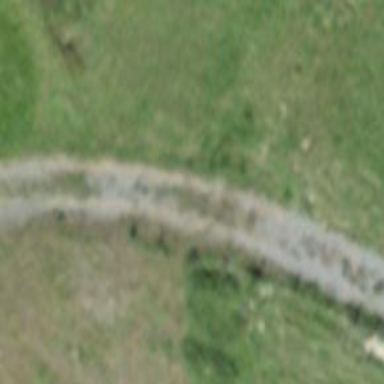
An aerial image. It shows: Track with grade3 tracktype.